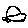
Label: car